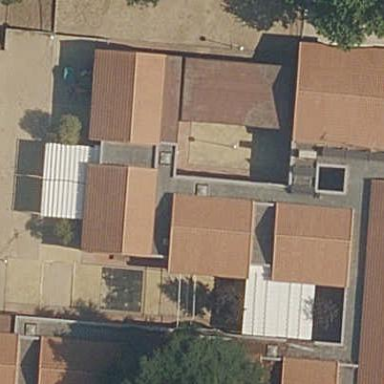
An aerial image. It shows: Kindergarten located within school building.